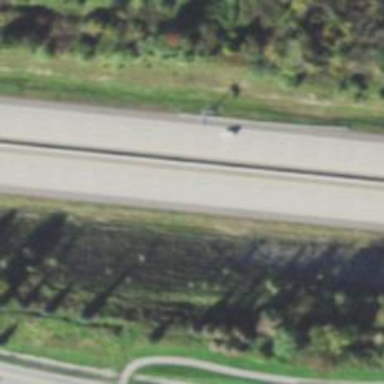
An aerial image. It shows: Asphalt motorway.